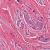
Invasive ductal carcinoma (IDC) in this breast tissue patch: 0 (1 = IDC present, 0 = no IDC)